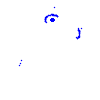
Particle: kaon